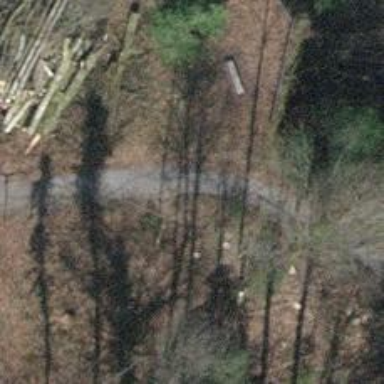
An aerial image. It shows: Unpaved path with excellent trail visibility.